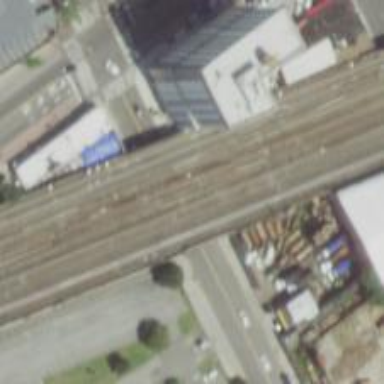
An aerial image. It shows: Railway bridge with electrified rails.